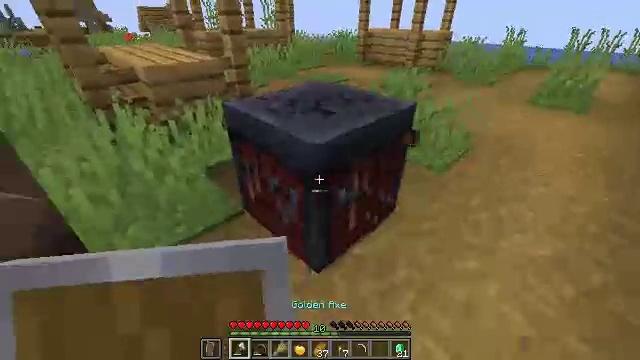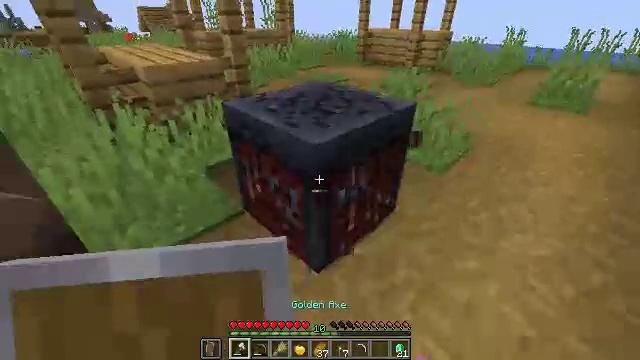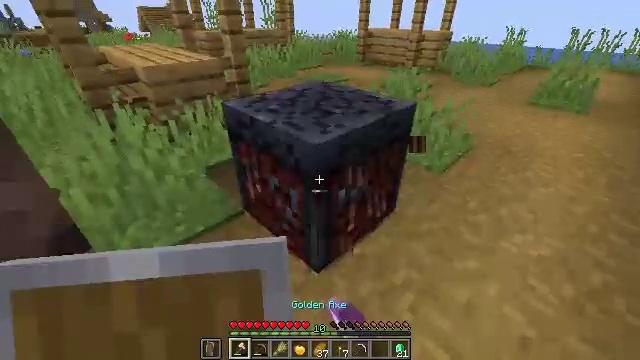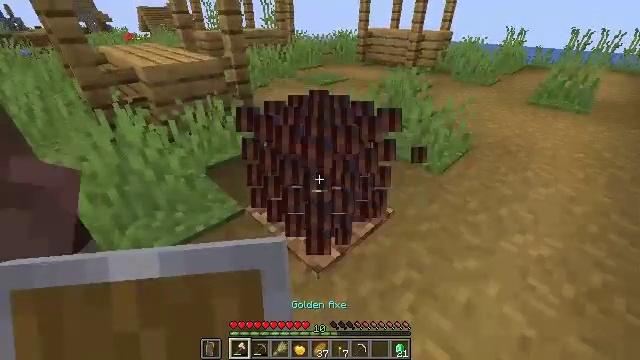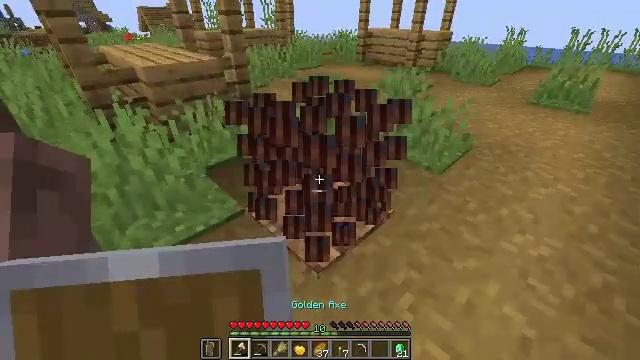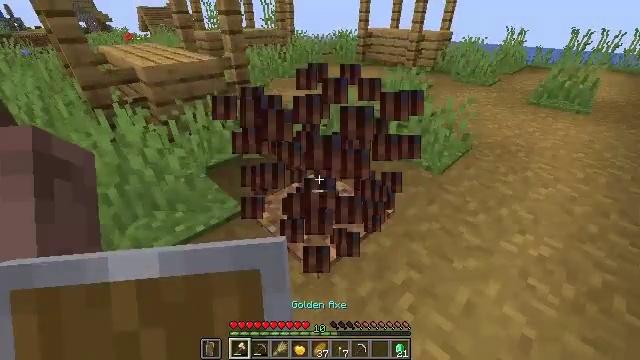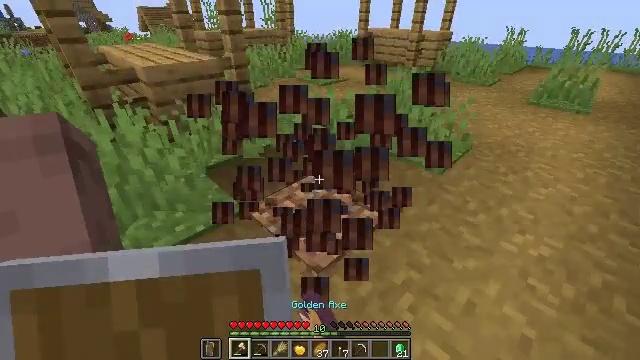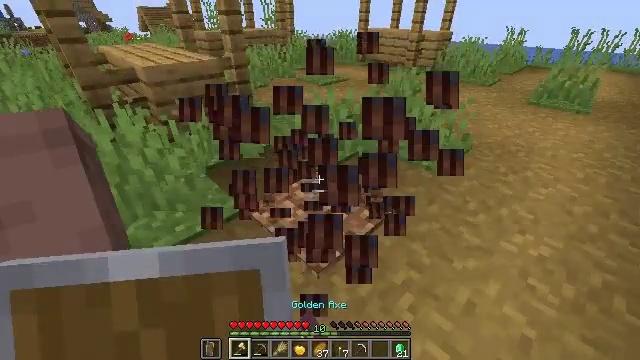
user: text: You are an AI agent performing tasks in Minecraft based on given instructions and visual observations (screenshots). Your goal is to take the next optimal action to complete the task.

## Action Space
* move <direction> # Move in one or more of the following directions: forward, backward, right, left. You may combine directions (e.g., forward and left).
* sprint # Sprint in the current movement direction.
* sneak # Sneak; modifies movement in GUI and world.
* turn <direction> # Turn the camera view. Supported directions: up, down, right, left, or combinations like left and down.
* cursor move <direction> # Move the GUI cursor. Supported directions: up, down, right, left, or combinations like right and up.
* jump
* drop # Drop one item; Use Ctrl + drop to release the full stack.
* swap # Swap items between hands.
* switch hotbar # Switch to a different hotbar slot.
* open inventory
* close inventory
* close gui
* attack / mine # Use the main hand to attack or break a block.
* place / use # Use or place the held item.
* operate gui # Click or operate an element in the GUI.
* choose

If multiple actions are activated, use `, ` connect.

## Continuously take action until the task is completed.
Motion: motion action
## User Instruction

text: Attack the smithing table to collect it.
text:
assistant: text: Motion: attack / mine
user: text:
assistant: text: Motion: attack / mine
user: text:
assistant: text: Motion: attack / mine
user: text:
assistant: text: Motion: attack / mine
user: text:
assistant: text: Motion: attack / mine
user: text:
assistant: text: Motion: attack / mine
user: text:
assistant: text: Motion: attack / mine
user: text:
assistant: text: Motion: attack / mine